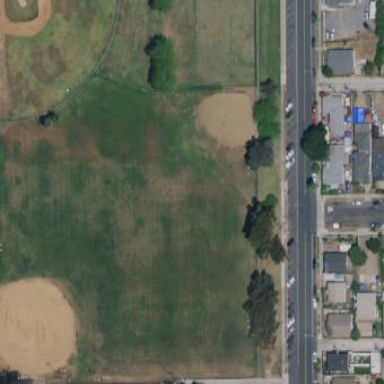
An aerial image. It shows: Baseball pitch for leisure and sports activities.